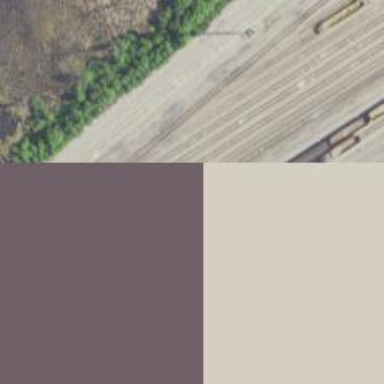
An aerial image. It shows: Railway yard.